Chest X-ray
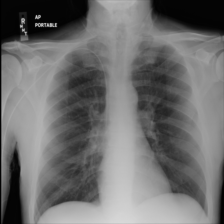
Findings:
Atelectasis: negative
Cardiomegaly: negative
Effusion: negative
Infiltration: negative
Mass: negative
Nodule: negative
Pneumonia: negative
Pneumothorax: negative
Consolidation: negative
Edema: negative
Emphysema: negative
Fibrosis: negative
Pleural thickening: negative
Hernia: negative